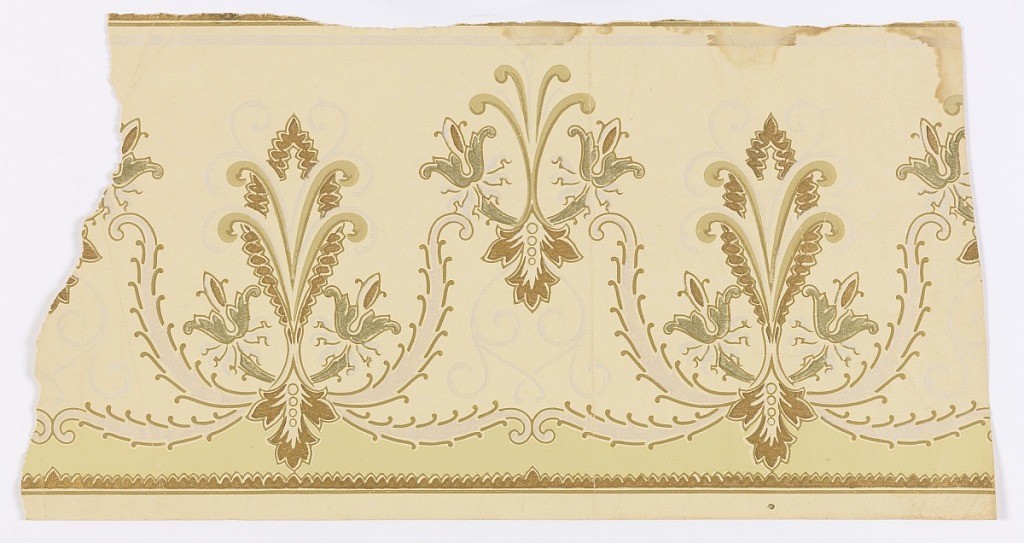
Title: Frieze
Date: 1890–1910
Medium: Machine-printed
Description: a:
b: On frieze, tan ground, swag of stylized fleur-de-lis in metallic bronze and gold with shiny white; metallic bronze scalloped  border at bottom.